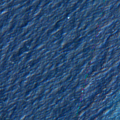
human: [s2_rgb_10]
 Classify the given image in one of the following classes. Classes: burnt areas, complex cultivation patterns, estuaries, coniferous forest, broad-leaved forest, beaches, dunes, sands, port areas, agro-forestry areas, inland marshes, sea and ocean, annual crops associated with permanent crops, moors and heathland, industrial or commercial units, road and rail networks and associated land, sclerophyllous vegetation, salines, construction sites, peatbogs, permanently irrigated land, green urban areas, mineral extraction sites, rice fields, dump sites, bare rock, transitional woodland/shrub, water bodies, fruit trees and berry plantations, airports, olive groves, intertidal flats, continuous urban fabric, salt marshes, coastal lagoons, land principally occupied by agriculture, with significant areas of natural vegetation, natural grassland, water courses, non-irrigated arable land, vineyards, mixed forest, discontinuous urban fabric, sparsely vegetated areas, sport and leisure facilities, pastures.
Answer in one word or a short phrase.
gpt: sea and ocean